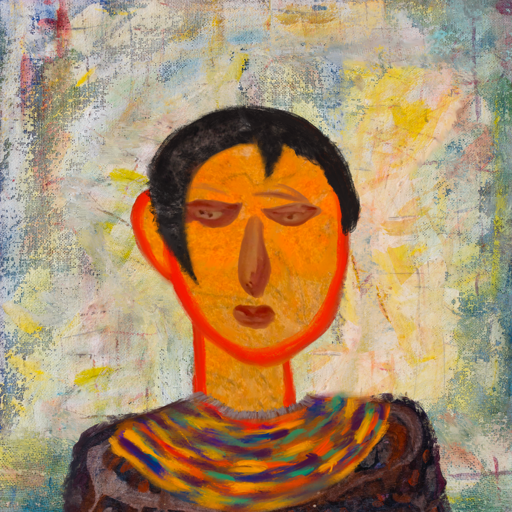
Background: Irani, Head And Neck Front: Sisters, Face Front: Pious_Lady, Bust: Hypocrite, Hair Front: Roy_Bahadur, Head Accessory: Blank, Second Necklace: An_Impression_2, Necklace: Blank, Baby: Blank